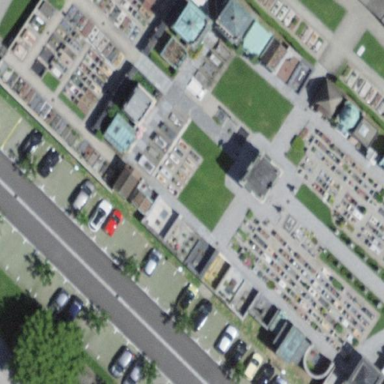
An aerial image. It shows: Grave yard.